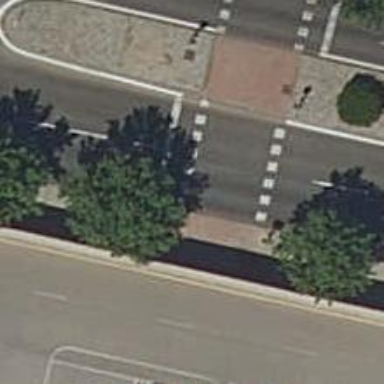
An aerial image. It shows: Crossing with traffic signals.